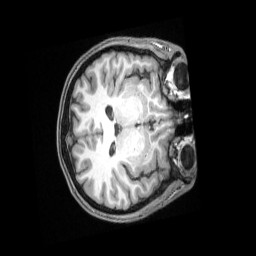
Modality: T1w
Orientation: axial
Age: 20
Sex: male
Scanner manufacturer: siemens
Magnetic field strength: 3 T
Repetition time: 2 s
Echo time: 0.00339 s